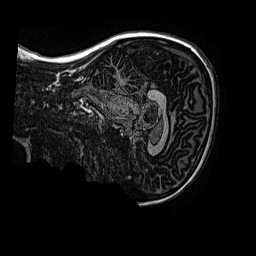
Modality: MP2RAGE
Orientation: sagittal
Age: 14
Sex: female
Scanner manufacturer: siemens
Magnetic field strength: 3 T
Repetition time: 4 s
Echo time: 0.00299 s